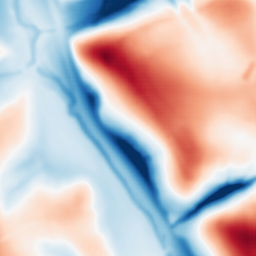
Category: multiscale
Decomposition family: dog_multiscale
Decomposition parameters: sigma_ratio: 2
n_scales: 4
base_sigma: 2
Upsampling method: sinc_hamming
Upsampling parameters: scale: 2
kernel_size: 4
Upsampling scale: 2